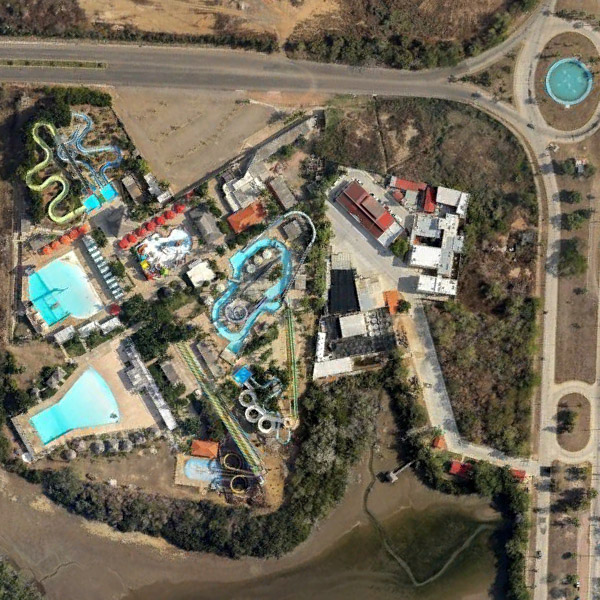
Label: Resort